Question: I am trying to learn to create external 'qss' files (stylesheets) for my python program that is written in PyQt for fancier look.

In the Qt stylesheet examples, it used this
'''
QTableView QTableCornerButton::section {
background: red;
border: 2px outset red;
'''
}
to specifi the style properties of the connerbutton(red rectangle) on 'QTableWidget'.
However, it doesn't say how the other component names should be addressed. For example, i have no idea how to change the 'horizontalheaderlabel' and 'verticalheader' styles.
When i use a stylesheet without using any component names (like 'QTableCornerButton') like this
'''
QTableWidget {
selection-background-color: qlineargradient(x1: 0, y1: 0, x2: 0.5, y2: 0.5,
stop: 0 #579599, stop: 1 #39B4BD);
background: qlineargradient(x1: 0, y1: 0, x2: 0, y2: 1,
stop: 0 #D1DBEB, stop: 0.4 #C0D1EB,stop: 0.5 #ABBEDB, stop: 1.0 #95ABCC);
border:1px solid #7286A3;
border-top-left-radius: 9px;
border-top-right-radius: 9px;
border-bottom-left-radius: 9px;
border-bottom-right-radius: 9px;
padding:0px;
}
'''
It applies the style to the whole widget instead of particular areas.
Where can i find the names for the widget's components that is supported by stylesheets ( For example, 'QTableCornerButton') online?
<URL> is good but it does not provide all the names and properties i can use.
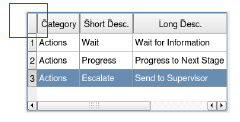
Answer: Have you looked at documentation <URL>?